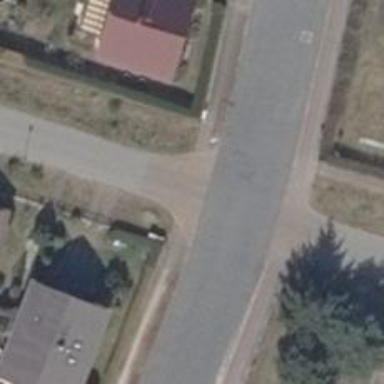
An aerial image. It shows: Residential road.